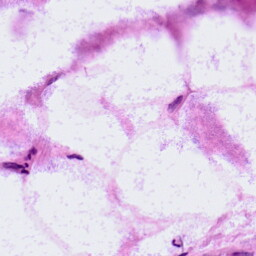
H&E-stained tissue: LymphNode